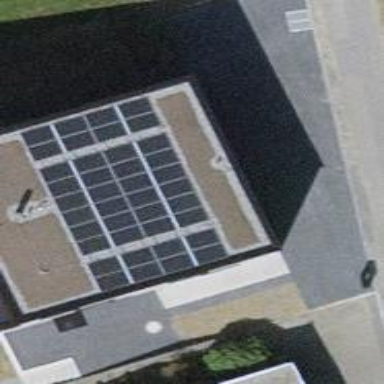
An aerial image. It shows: Solar power generator with photovoltaic panels.